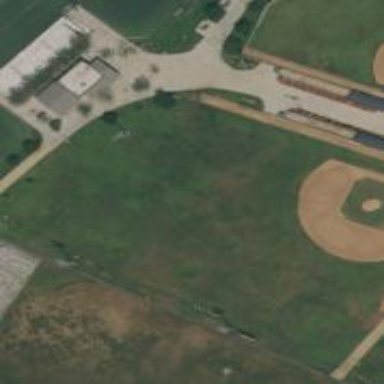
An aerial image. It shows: Baseball pitch for leisure and sports activities.